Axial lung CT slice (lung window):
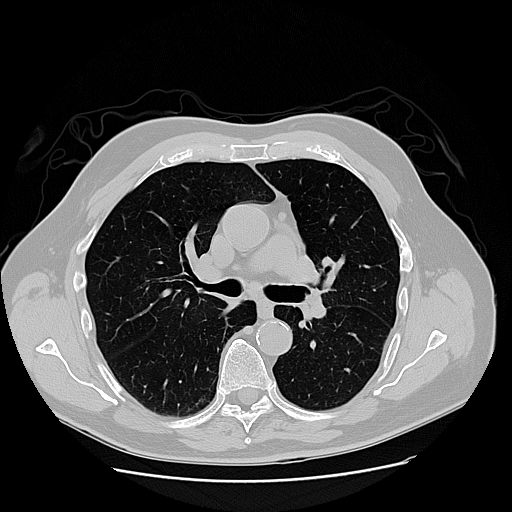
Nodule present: no